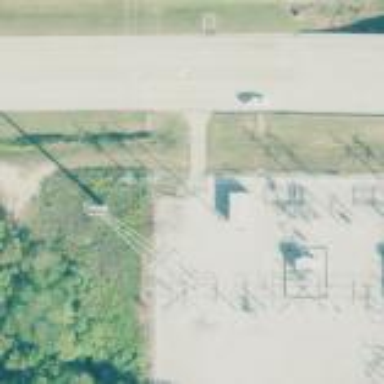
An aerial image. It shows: Outdoor power substation. The substation is at the transmission level. It is surrounded by fence.